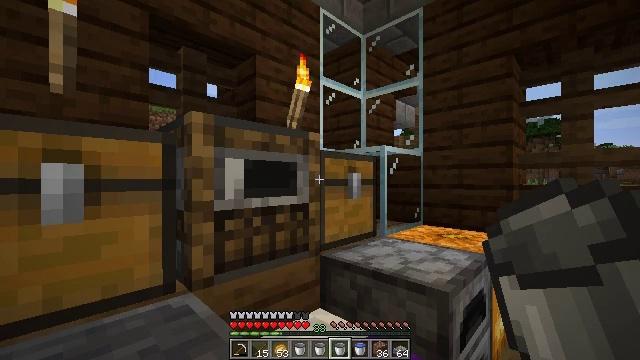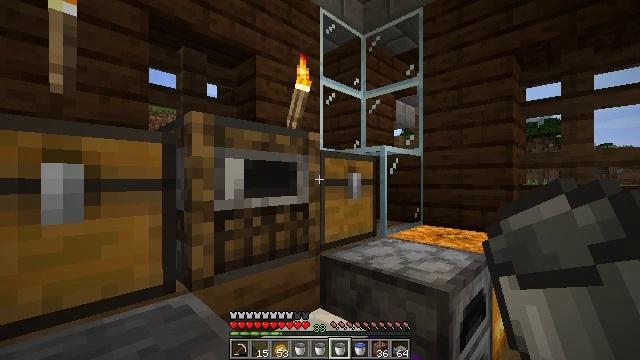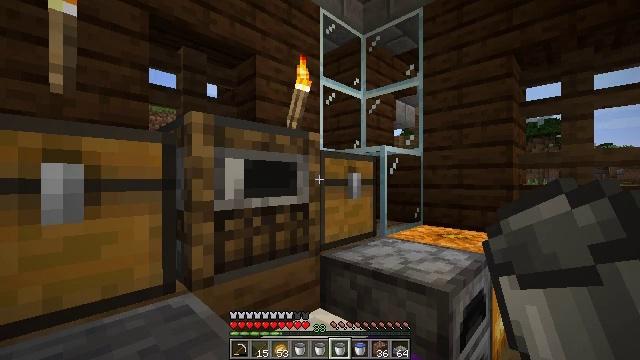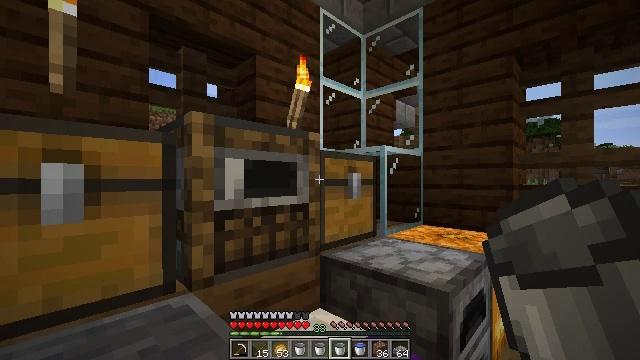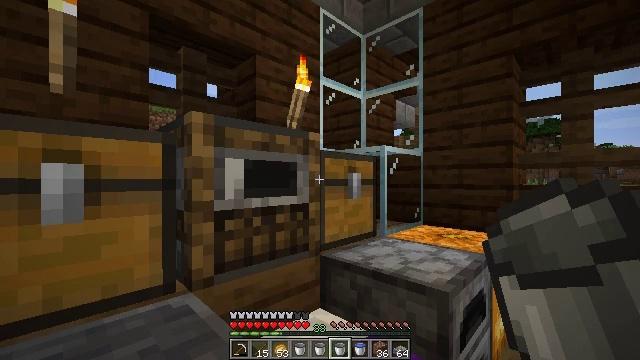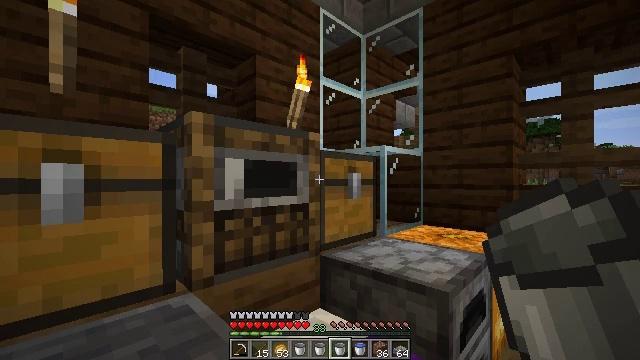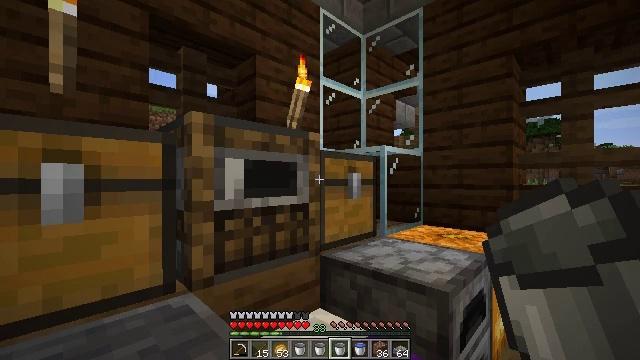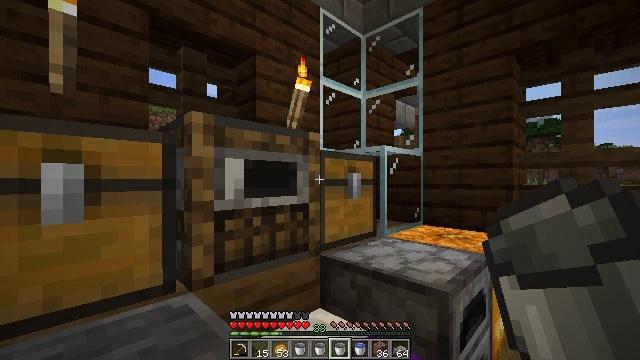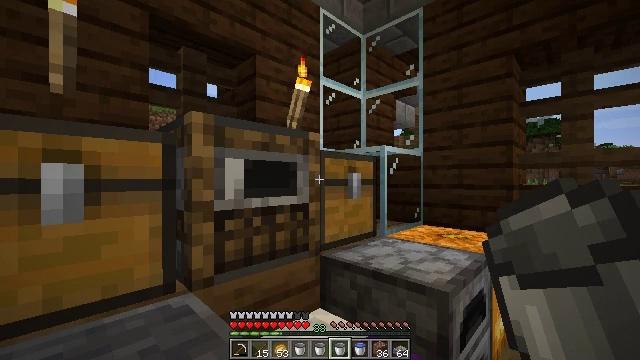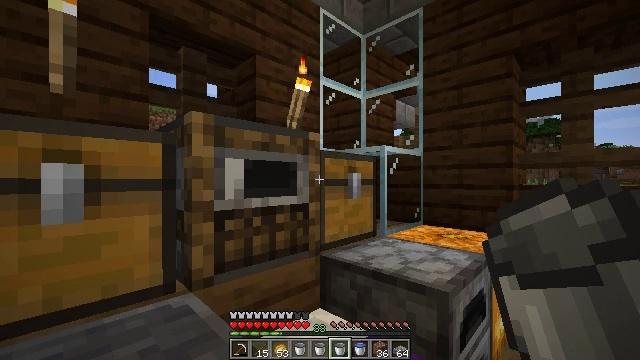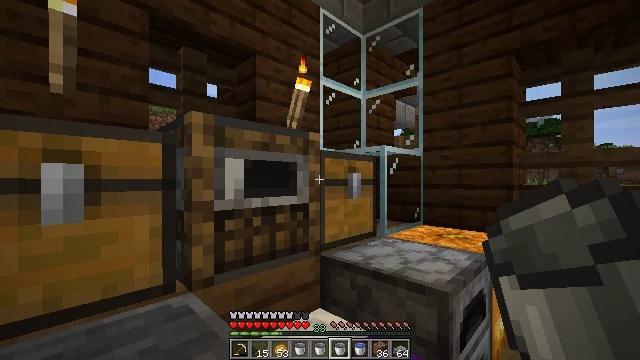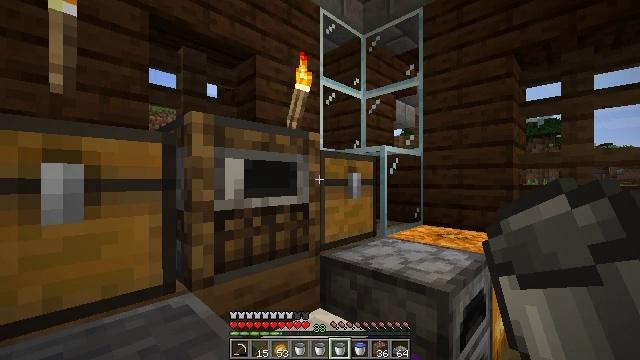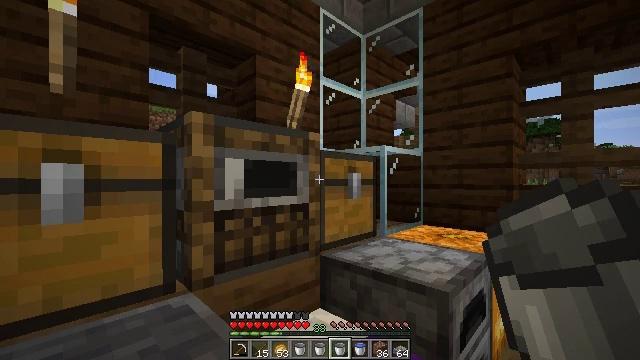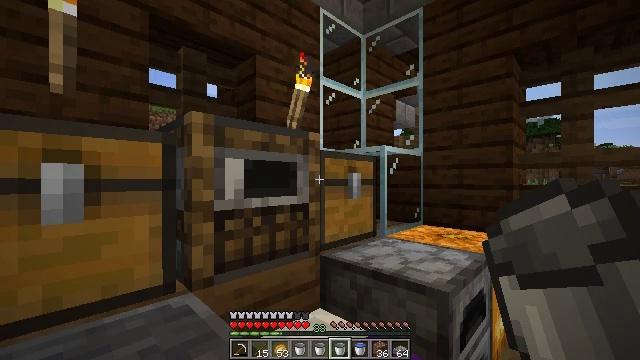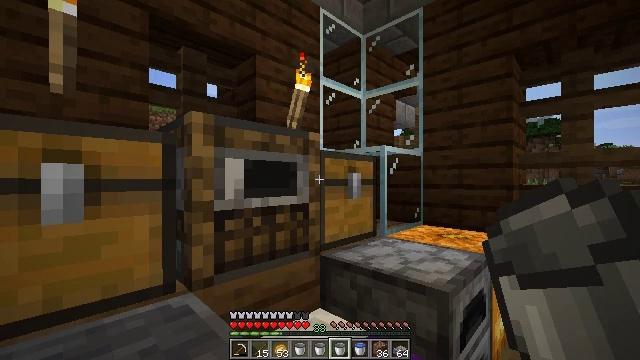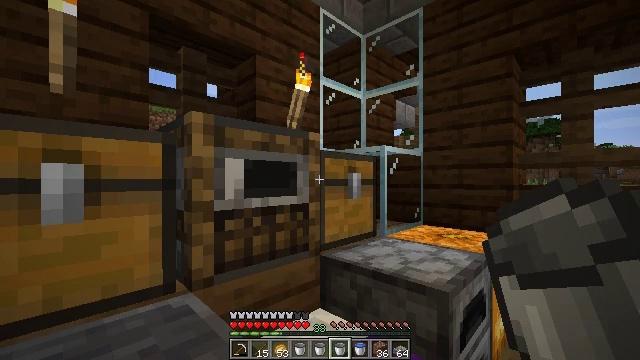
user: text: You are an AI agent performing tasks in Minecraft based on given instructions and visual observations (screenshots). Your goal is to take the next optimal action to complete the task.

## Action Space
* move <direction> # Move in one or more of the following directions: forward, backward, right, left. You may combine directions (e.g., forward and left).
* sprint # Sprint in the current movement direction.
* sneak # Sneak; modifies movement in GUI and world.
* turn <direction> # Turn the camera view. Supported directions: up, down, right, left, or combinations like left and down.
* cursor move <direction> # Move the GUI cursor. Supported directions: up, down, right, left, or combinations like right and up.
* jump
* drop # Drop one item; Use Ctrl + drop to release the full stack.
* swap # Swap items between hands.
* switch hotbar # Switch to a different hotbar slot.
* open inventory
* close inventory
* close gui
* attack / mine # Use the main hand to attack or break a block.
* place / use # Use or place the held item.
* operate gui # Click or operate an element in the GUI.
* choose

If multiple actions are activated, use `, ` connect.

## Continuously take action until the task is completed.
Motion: motion action
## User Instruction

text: Collect spruce leaves for landscaping.
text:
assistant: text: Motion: no_op
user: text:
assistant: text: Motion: no_op
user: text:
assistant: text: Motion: no_op
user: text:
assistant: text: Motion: no_op
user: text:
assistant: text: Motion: no_op
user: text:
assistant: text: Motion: no_op
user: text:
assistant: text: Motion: no_op
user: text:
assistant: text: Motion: no_op
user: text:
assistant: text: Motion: no_op
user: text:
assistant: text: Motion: no_op
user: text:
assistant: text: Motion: no_op
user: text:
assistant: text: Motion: no_op
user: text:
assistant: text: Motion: no_op
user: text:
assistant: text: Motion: no_op
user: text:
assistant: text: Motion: no_op
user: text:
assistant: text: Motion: no_op
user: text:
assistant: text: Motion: no_op
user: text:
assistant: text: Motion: no_op
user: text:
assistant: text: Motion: no_op
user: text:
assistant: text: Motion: no_op
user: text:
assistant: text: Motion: no_op
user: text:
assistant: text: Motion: no_op
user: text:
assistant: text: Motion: no_op
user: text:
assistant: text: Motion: no_op
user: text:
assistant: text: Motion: no_op
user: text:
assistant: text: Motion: no_op
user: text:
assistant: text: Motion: no_op
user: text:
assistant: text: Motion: no_op
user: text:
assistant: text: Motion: no_op
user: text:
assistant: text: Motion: no_op